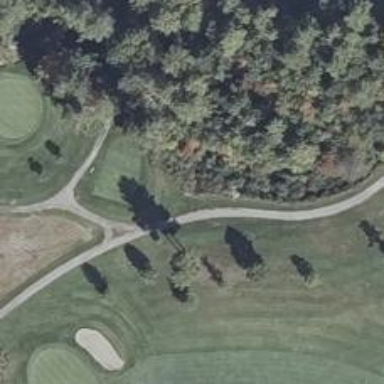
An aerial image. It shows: View of golf hole.